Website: bh-photo
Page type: payment
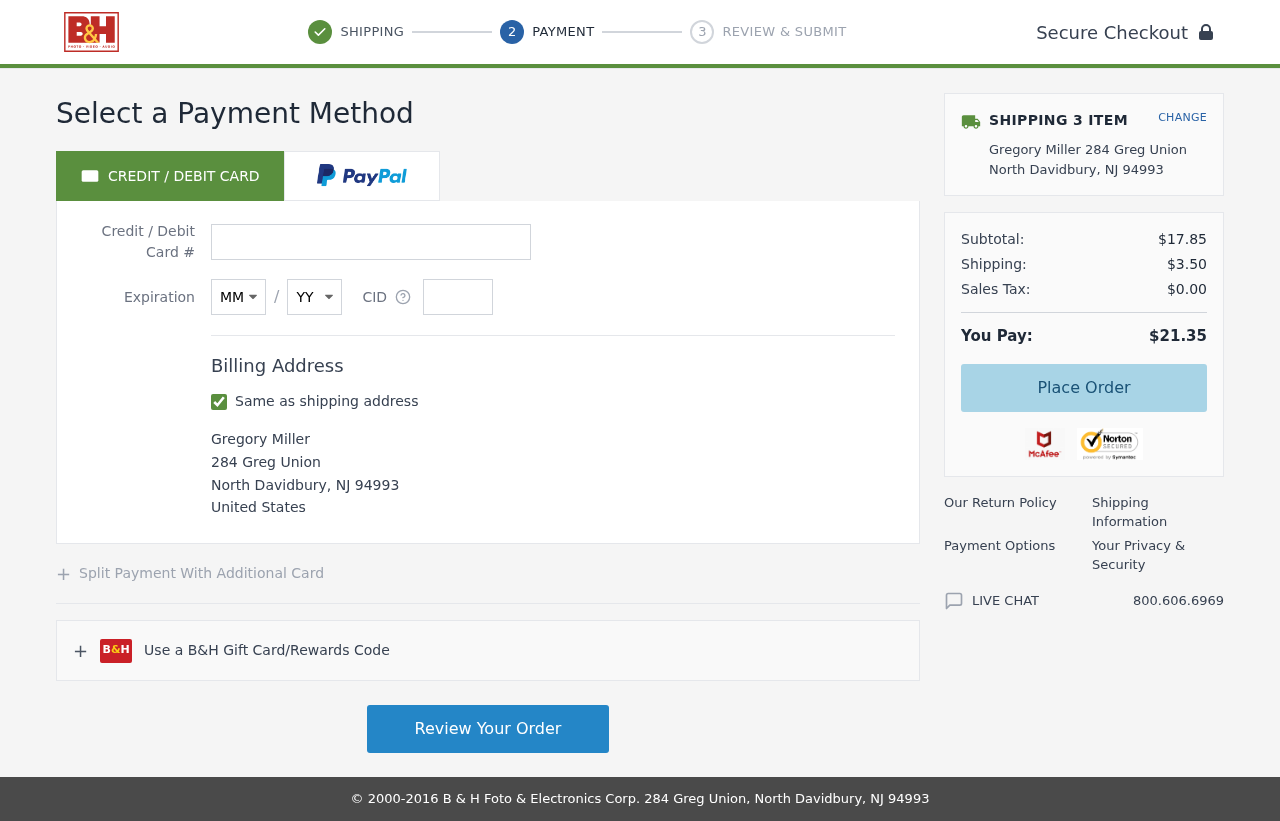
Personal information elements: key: PII_CARD_CVV
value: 368
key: PII_CARD_EXPIRY_MONTH
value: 08
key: PII_CARD_EXPIRY_YEAR
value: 27
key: PII_CARD_NUMBER
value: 6011 3249 8038 3655
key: PII_CITY
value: North Davidbury
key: PII_COUNTRY
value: United States
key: PII_FULLNAME
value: Gregory Miller
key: PII_POSTCODE
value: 94993
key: PII_STATE_ABBR
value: NJ
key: PII_STREET
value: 284 Greg Union
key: PII_FULLNAME2
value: Gregory Miller
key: PII_STREET2
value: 284 Greg Union
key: PII_CITY2
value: North Davidbury
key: PII_STATE_ABBR2
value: NJ
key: PII_POSTCODE2
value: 94993
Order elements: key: ORDER_NUM_ITEMS
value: SHIPPING 3 ITEM
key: ORDER_SUBTOTAL
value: $17.85
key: ORDER_SHIPPING_COST
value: $3.50
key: ORDER_TAX
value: $0.00
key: ORDER_TOTAL
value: $21.35